Interaction volume radius: 5 \u00c5
Interaction volume height: 15 \u00c5
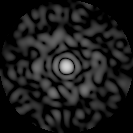
Disorder parameter: 0.7897